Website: bh-photo
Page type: cart
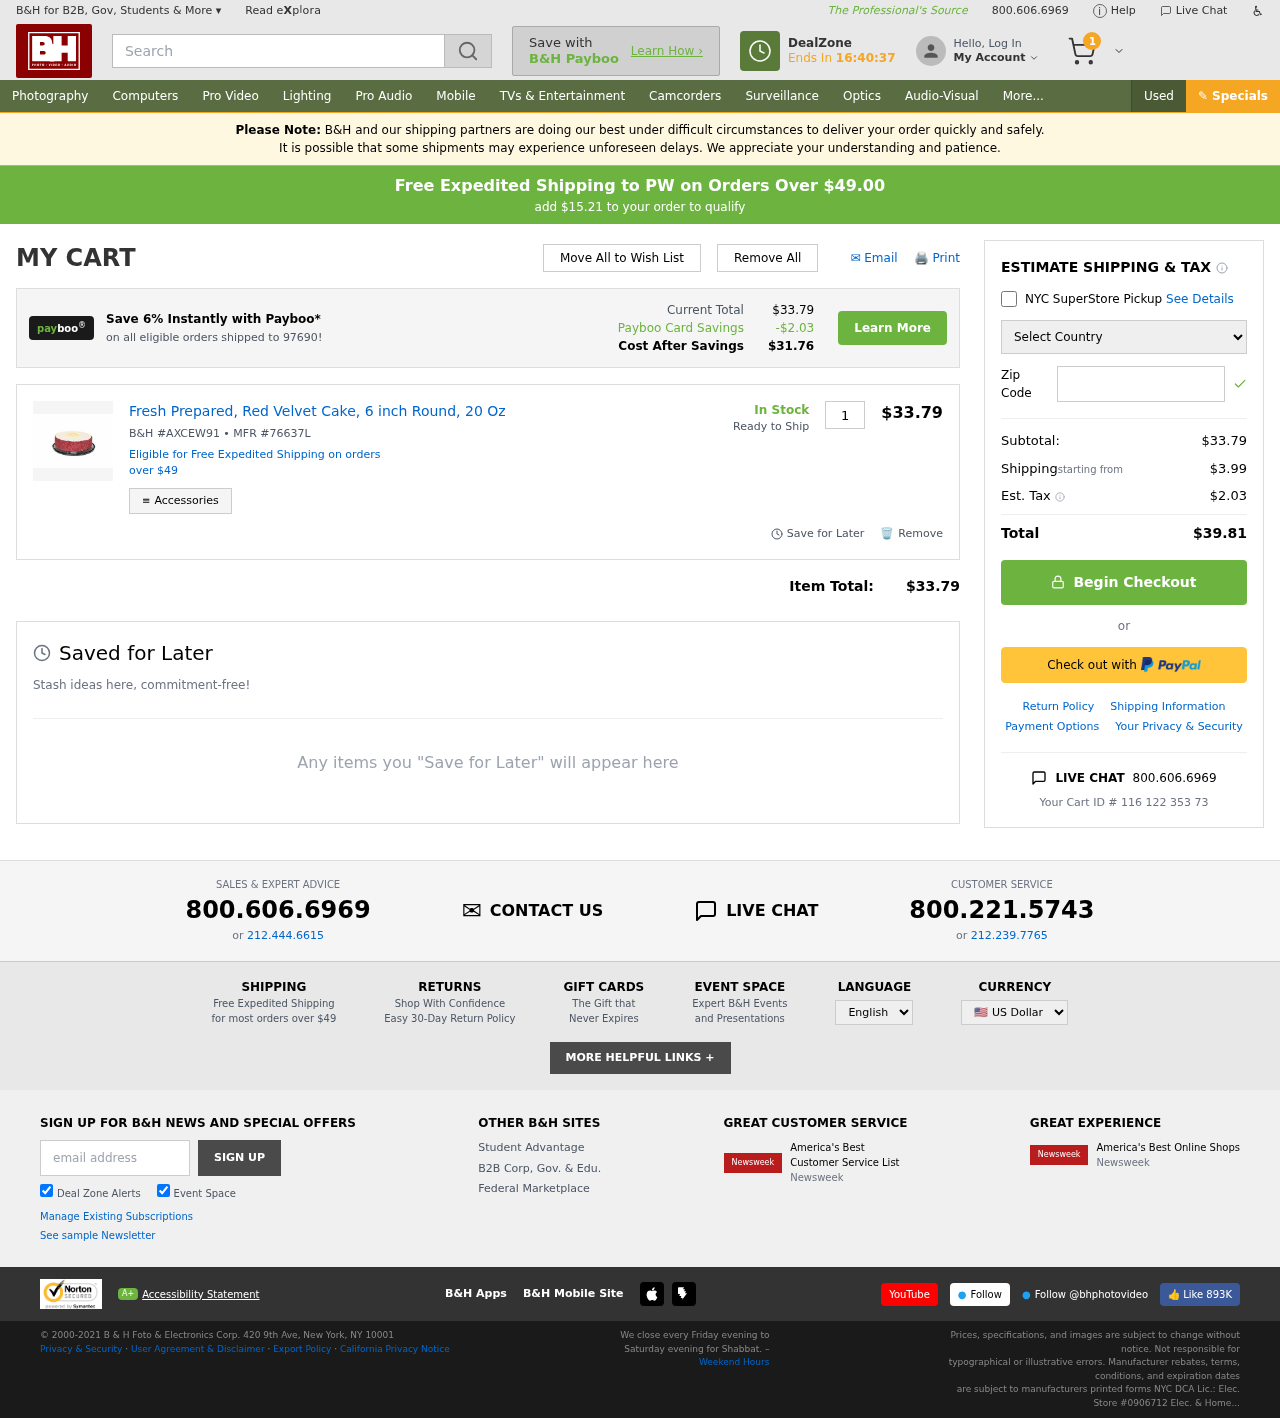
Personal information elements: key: PII_COUNTRY
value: United States
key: PII_POSTCODE
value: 97690
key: PII_STATE
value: PW
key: PII_POSTCODE_FULL
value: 97690
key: PII_POSTCODE_NUMERIC
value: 97690
Product elements: key: PRODUCT1_NAME
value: Fresh Prepared, Red Velvet Cake, 6 inch Round, 20 Oz
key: PRODUCT1_PRICE
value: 33.79
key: PRODUCT1_QUANTITY
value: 1
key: PRODUCT1_SKU
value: AXCEW91
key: PRODUCT1_MFR
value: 76637L
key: PRODUCT1_AVAILABILITY
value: In Stock
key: PRODUCT1_SHIP_STATUS
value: Ready to Ship
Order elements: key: ORDER_NUM_ITEMS
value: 1
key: FREE_SHIPPING_THRESHOLD
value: $15.21
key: ORDER_SUBTOTAL
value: $33.79
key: ORDER_SHIPPING_COST
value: $3.99
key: ORDER_TAX
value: $2.03
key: ORDER_TOTAL
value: $39.81
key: ORDER_ID
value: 116 122 353 73
Search elements: key: HEADER_SEARCH
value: Search
Other elements: key: PAYBOO_SAVINGS
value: -$2.03
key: COST_AFTER_SAVINGS
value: $31.76